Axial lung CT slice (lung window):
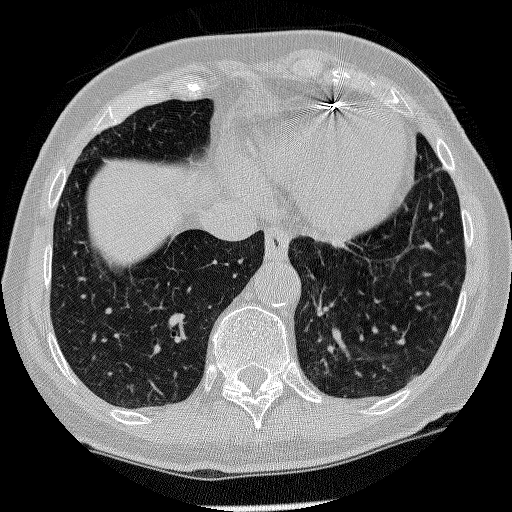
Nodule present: no